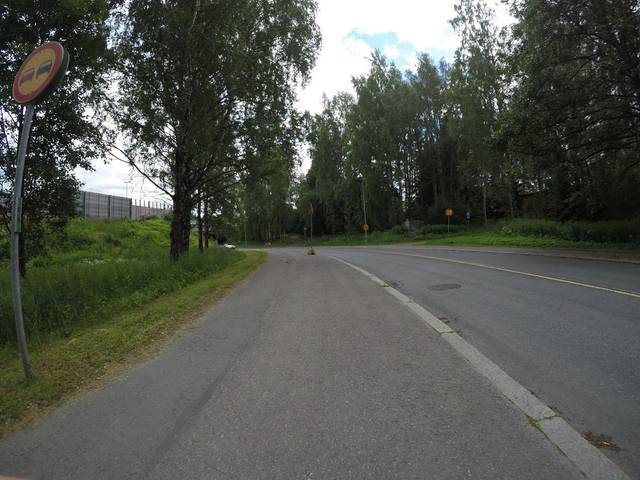
Region: Finland
Coordinates: 60.985, 24.463